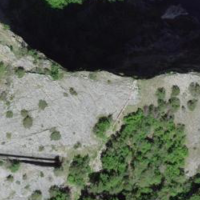
EUNIS habitat code: 40
Species observed at this site:
Peribatodes rhomboidaria
Calliteara pudibunda
Idaea degeneraria